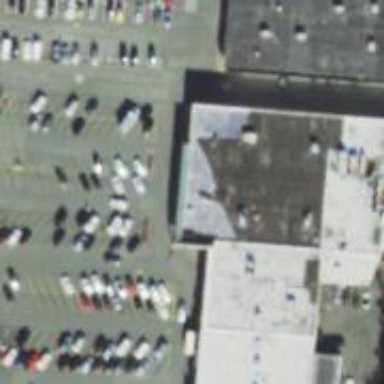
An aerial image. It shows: Supermarket.